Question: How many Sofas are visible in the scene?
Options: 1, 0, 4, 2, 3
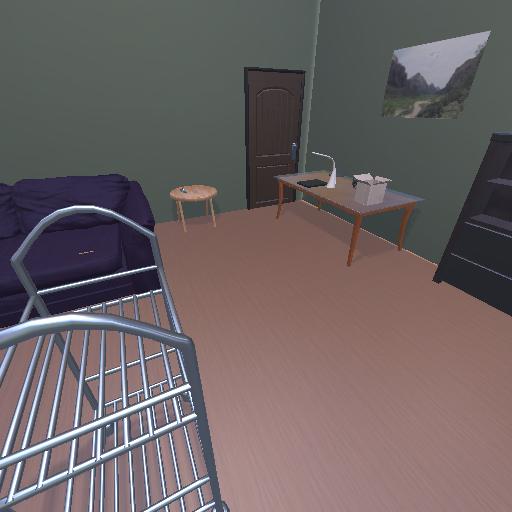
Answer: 1